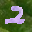
Label: 2